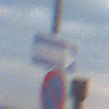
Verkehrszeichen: EinbahnstrasseRechtsweisend
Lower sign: EingeschraenktesHalteverbot
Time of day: SunriseSunset
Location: Outdoor (Beach)
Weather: PartlyCloudy
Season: NotSpecified
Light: Natural